Question: I have one app which over some time get notification on status bar like alarm.
The problem is when the time is met he run perfect, but after this time the alert is launch on some periods, like 5 minutes, 1 hour.
Then I put one (if) to solve the problem, but they never met.
'''
long current_time = System.currentTimeMillis();
if (current_time == limit_time)
'''
This is the full code.
'''
Calendar calendar = Calendar.getInstance();
calendar.set(Calendar.DAY_OF_WEEK, Calendar.MONDAY);
calendar.set(Calendar.HOUR_OF_DAY,11);
calendar.set(Calendar.MINUTE,27);
calendar.set(Calendar.SECOND,0);
long current_time = System.currentTimeMillis();
long limit_time = calendar.getTimeInMillis();
if (current_time == limit_time){
Intent myIntent = new Intent(MainActivity.this, MyReceiver.class);
pendingIntent = PendingIntent.getBroadcast(MainActivity.this, 0, myIntent, 0);
AlarmManager alarmManager = (AlarmManager)getSystemService(ALARM_SERVICE);
alarmManager.set(AlarmManager.RTC, calendar.getTimeInMillis(), pendingIntent);
}
'''

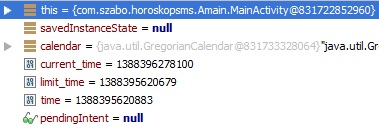
Answer: Of course it's different every time, that's the point, when you count in milliseconds its not the same time and
Change your code and use < or > depending on your need instead of == as the computer might skip to check the value you're looking for because it's going to fast so it might go from 1388395620883 to 1388395620892 , it's actually not skipping but it doesn't have time to print or check (or whatever) them all.
try to print this 'System.currentTimeMillis()' in an infinite loop to see how it goes, you'll see it cannot "print that fast"